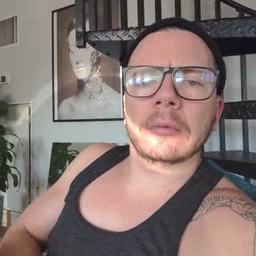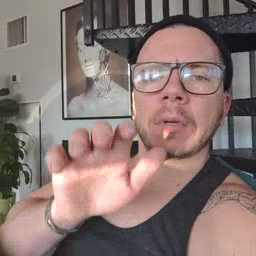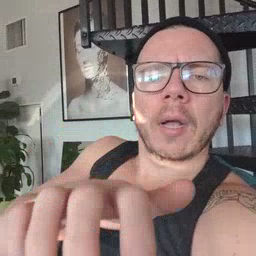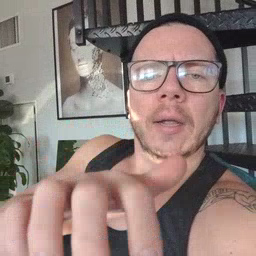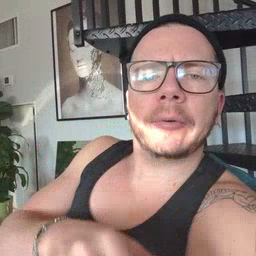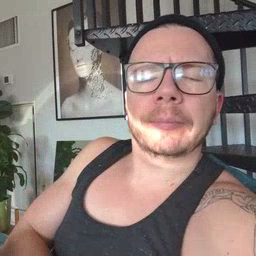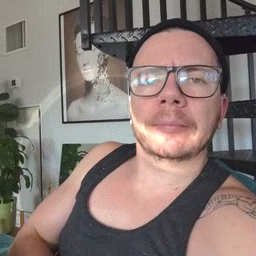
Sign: alligator